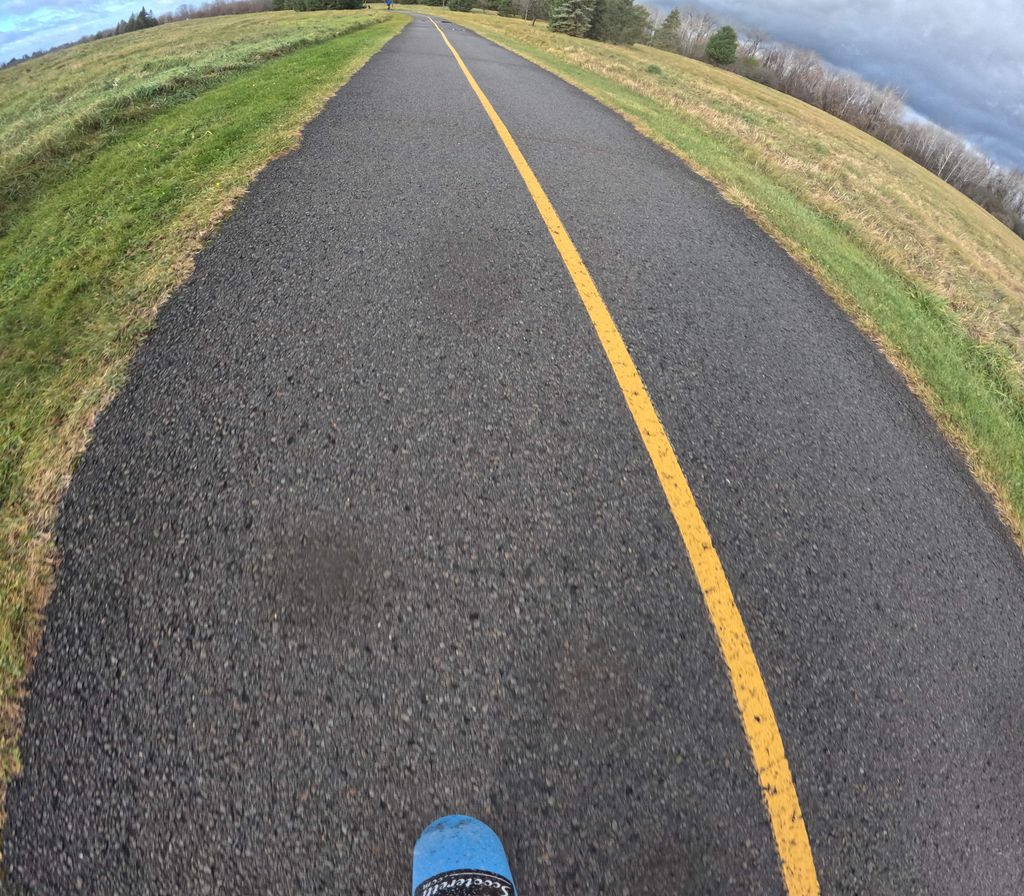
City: ottawa-gatineau